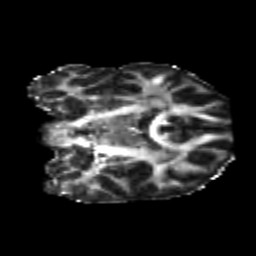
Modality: FA
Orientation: coronal
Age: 22
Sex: male
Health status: healthy
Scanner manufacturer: philips
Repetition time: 7.386 s
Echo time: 0.08599 s